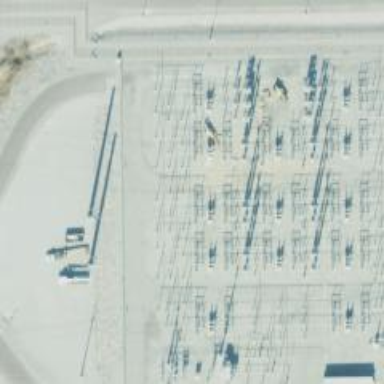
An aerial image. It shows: Switch used for power control.